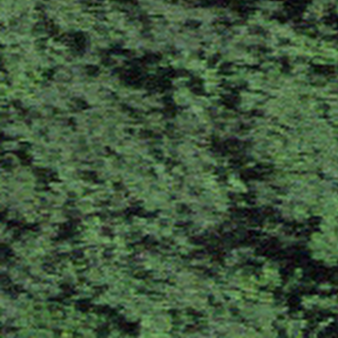
Label: other